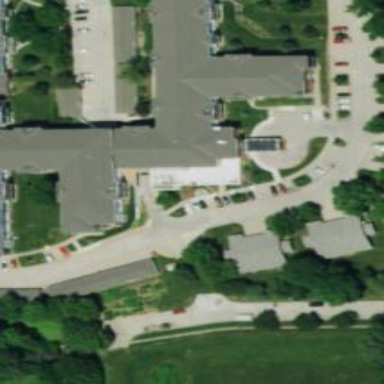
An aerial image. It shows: Retirement home building.